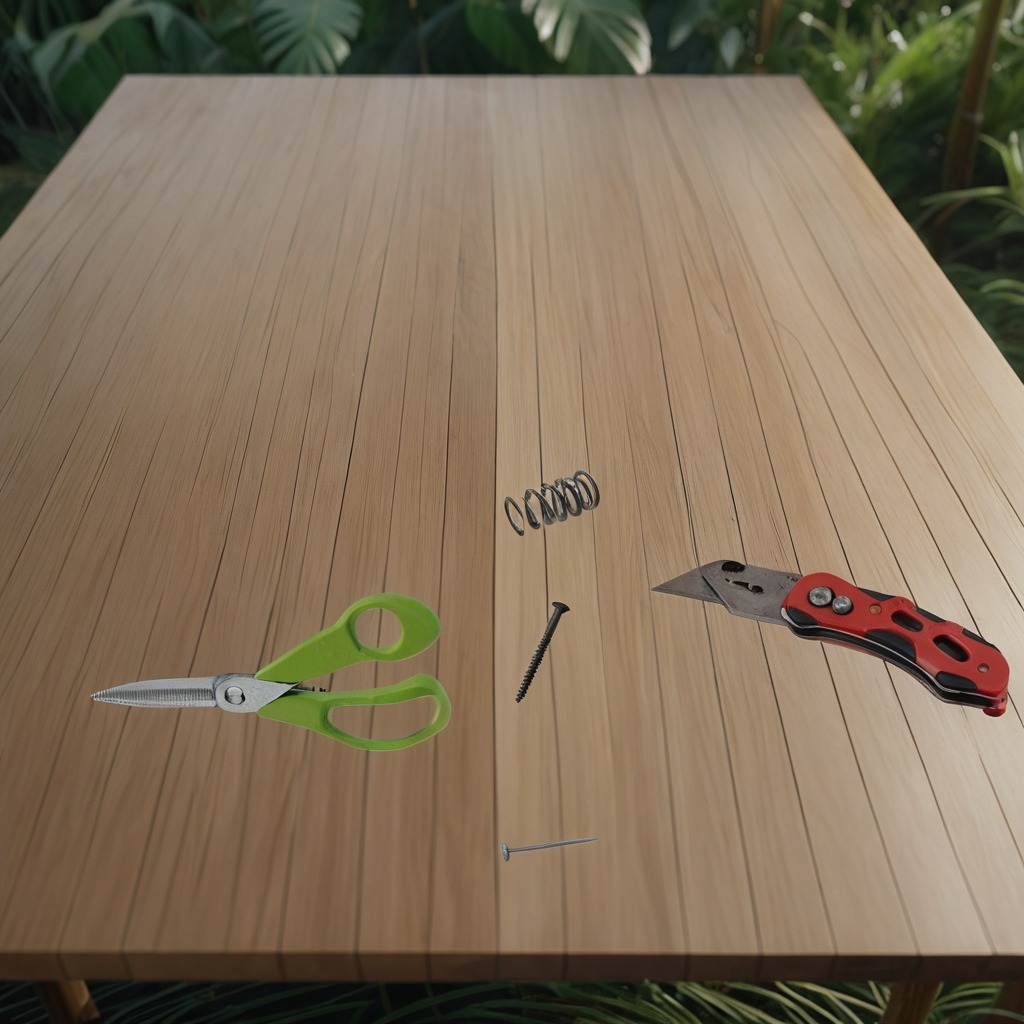
A utility knife, an iron nail, a coiled metal spring, and a pair of scissors are lying on a wooden table inside a jungle field workshop tent.